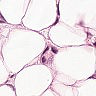
Metastatic tissue present: yes